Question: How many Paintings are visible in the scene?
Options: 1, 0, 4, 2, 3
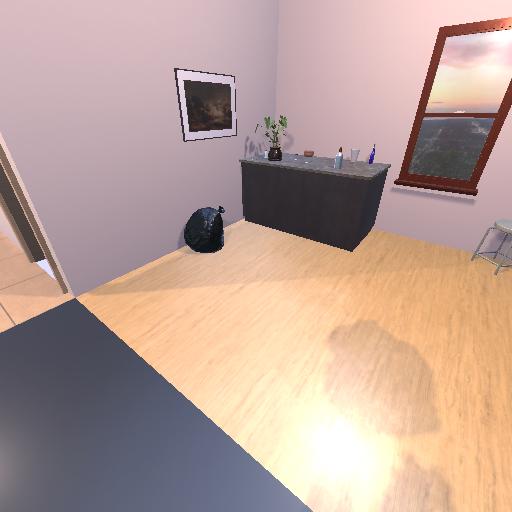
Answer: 1